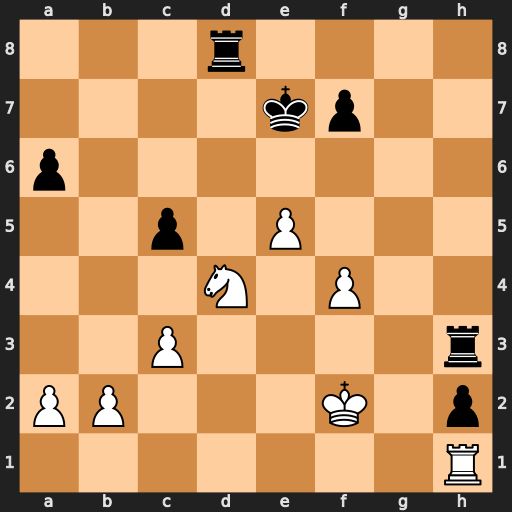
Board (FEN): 3r4/4kp2/p7/2p1P3/3N1P2/2P4r/PP3K1p/7R
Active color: w
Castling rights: -
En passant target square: -
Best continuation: Nc6+ Ke8 Nxd8